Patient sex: M
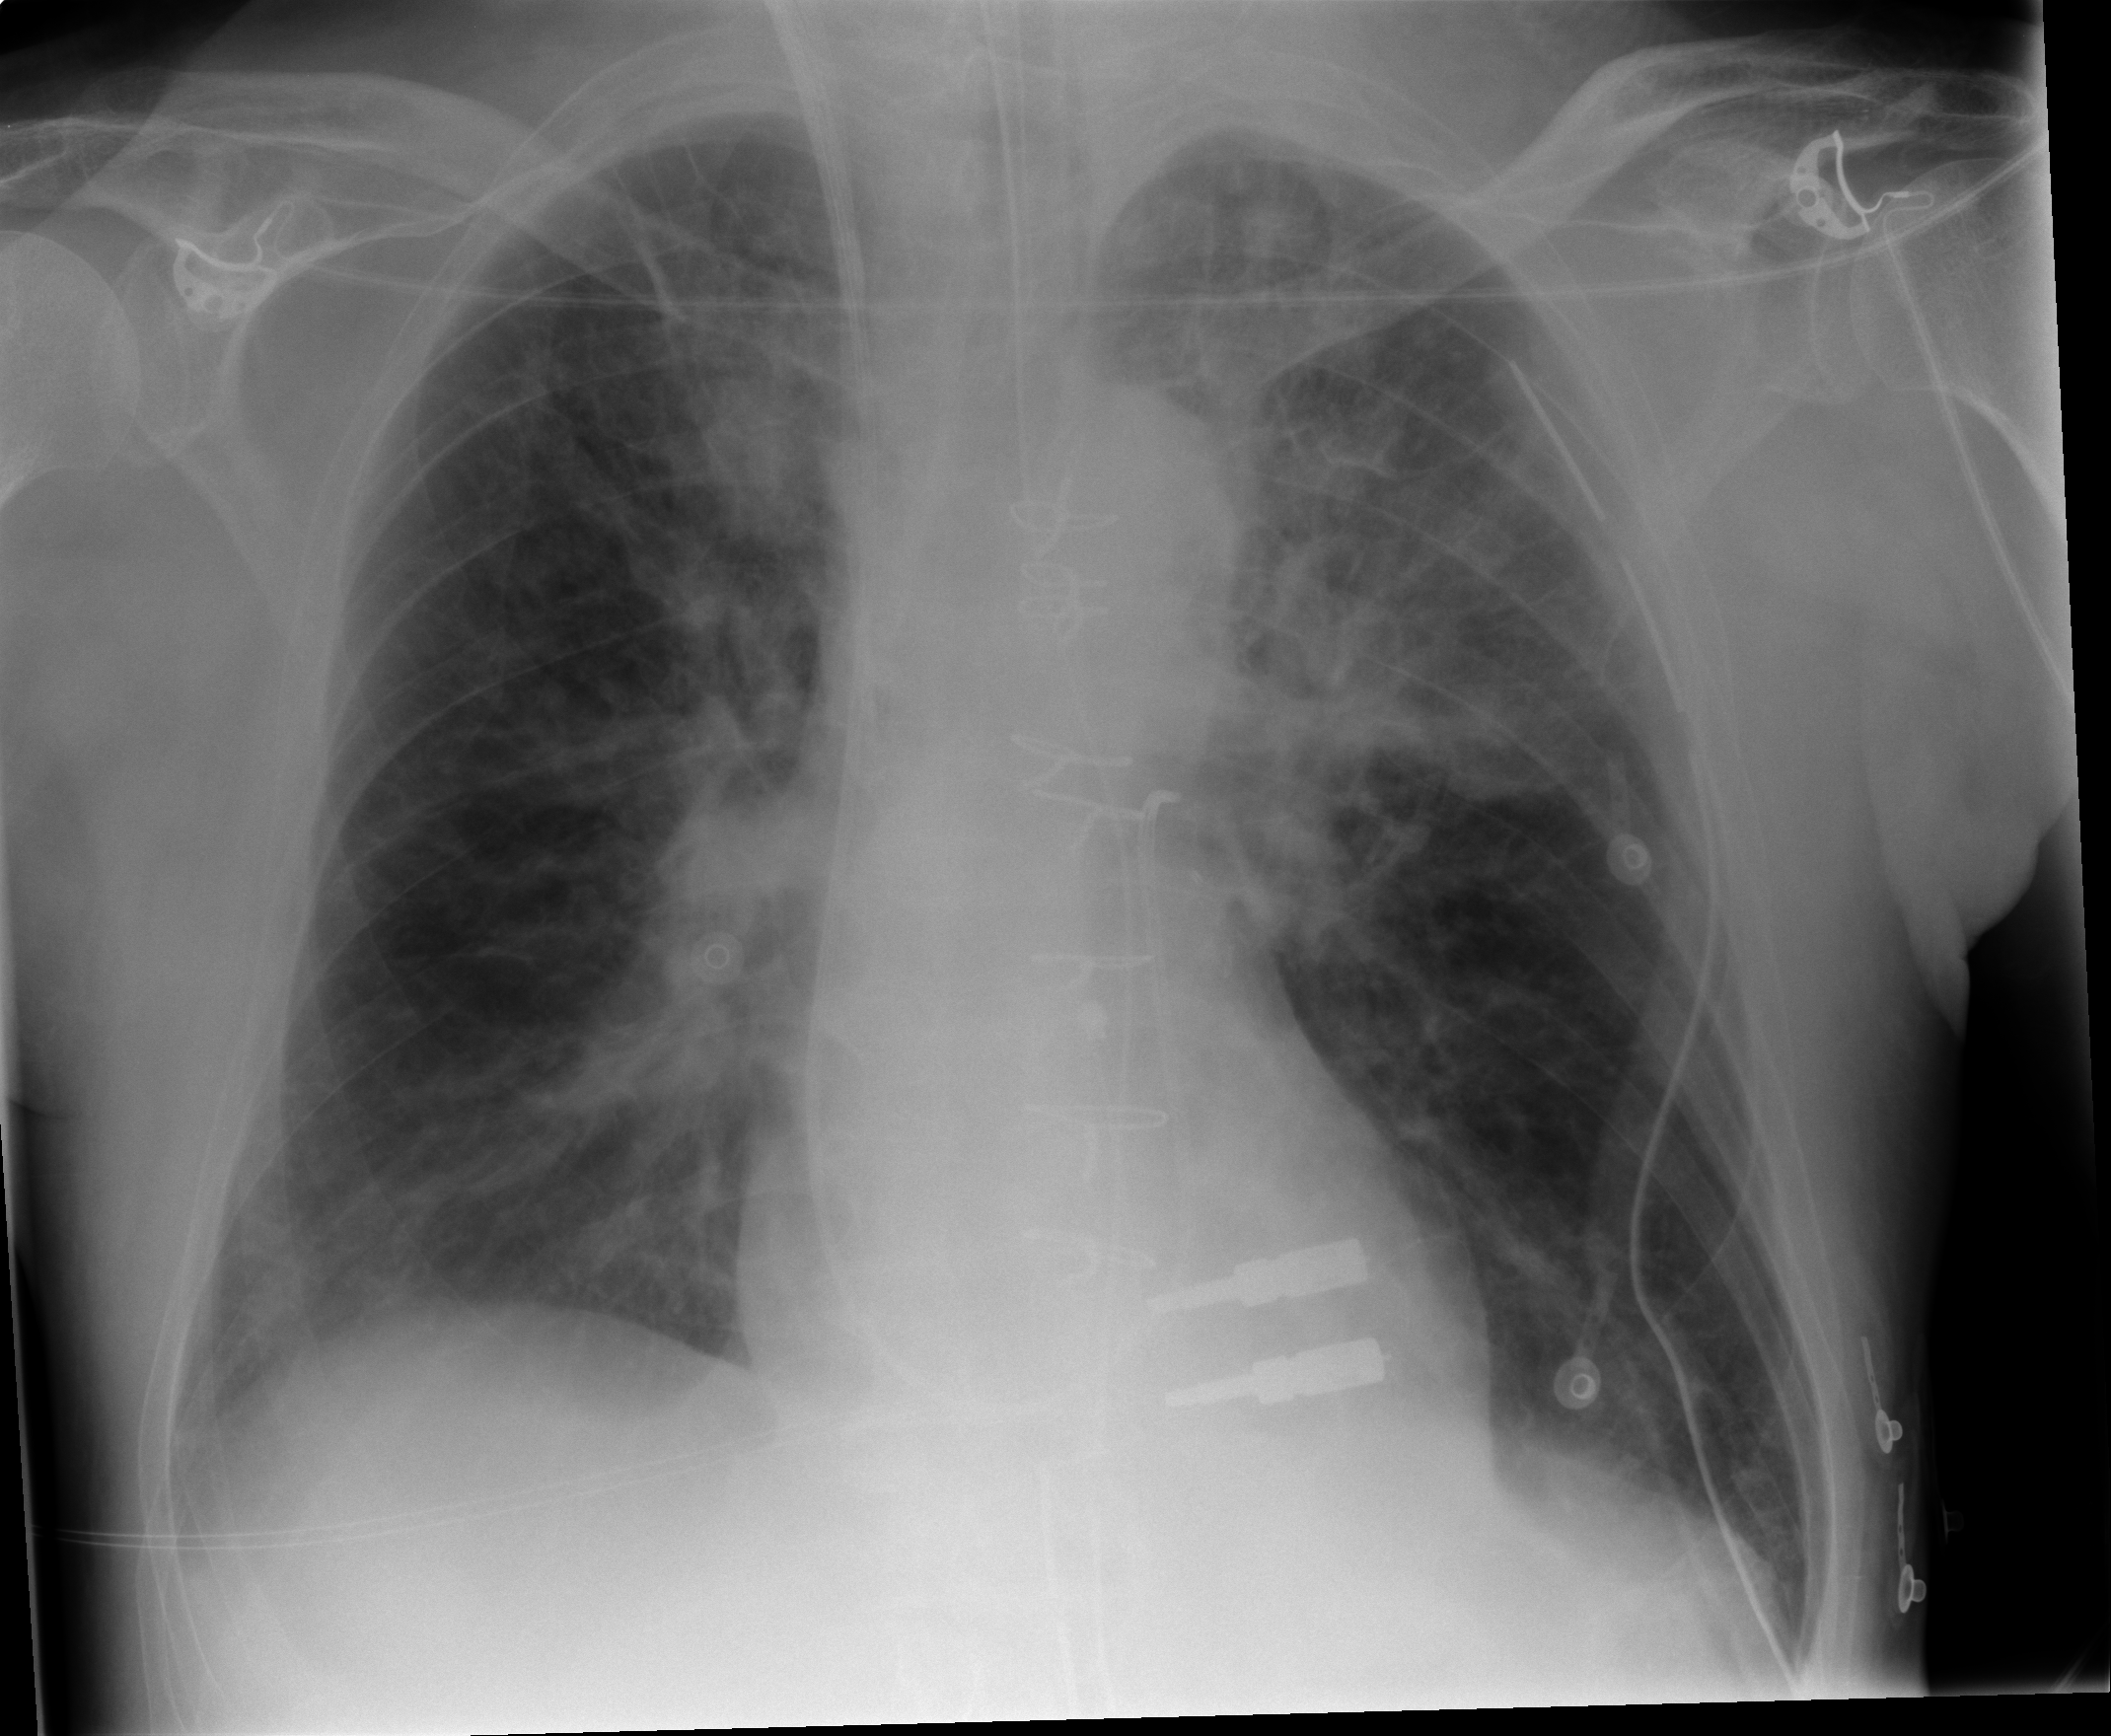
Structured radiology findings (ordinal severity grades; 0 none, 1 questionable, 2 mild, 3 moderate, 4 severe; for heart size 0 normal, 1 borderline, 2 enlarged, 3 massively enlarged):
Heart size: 0
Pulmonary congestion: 2
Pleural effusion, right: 2
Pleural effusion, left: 2
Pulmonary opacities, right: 2
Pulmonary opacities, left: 2
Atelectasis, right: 2
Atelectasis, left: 2